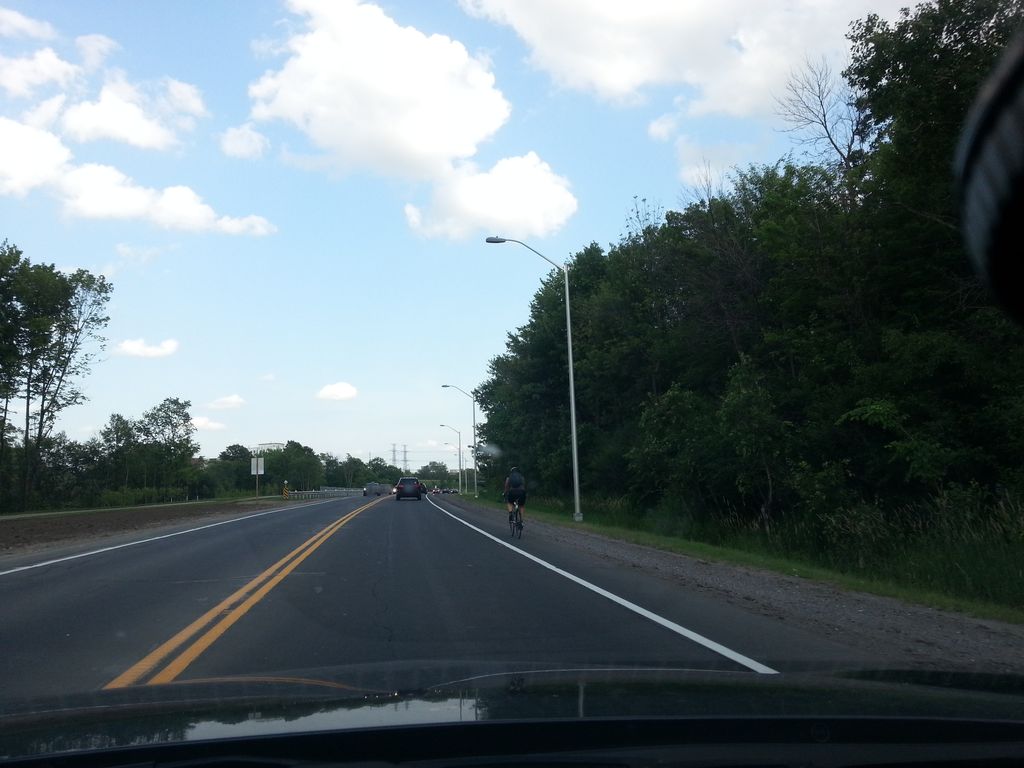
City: ottawa-gatineau